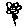
Label: flower